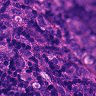
Metastatic tissue present: yes